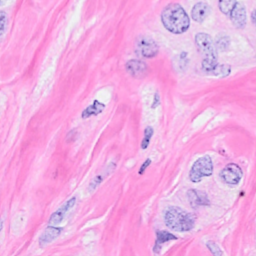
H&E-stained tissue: Breast